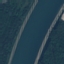
Label: River